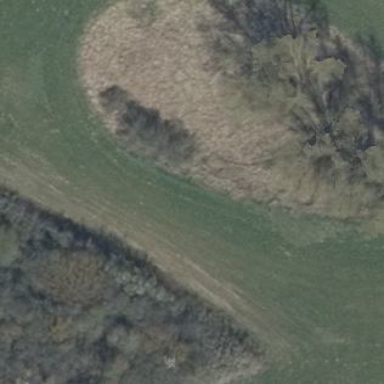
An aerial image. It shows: Patch of scrub vegetation.